Question: I am using Flashbuilder 4.7 to create a mobile AIR app (using AIR 15) and the origin for y is about 1/3 of the way down the screen. I have written a simple app to replicate this. Here is the entirety of the code:
'''
package{
import flash.display.Sprite;
public class TestApp extends Sprite{
static public var appHeight:Number;
static public var appWidth:Number;
static protected var instance:TestApp;
public function TestApp(){
super();
appHeight = stage.fullScreenHeight;
appWidth = stage.fullScreenWidth;
instance = this;
this.graphics.beginFill(0xFF0000FF);
this.graphics.drawRect(0, 0, 20, 20);
this.graphics.endFill();
}
}
}
'''
I am getting this output (also occurs on devices):

I have a Flex/AIR app that uses AIR 15 and the latest Apache Flex and has no issues, however I wanted to get away from Flex and create a strictly AS3/AIR app. I have attempted deleting and recreating the app with no success. Can anyone tell me where or how I would adjust the origin point back to the top left consistently throughout all devices and screensizes?
I have searched Google and StackOverflow without any luck at finding anything related to this, so if this is a duplicate, please point me to the original and I will either clarify or delete this.
In case it would help, my app.xml file follows:
'''
<?xml version="1.0" encoding="utf-8" standalone="no"?>
<application xmlns="http://ns.adobe.com/air/application/15.0">
<!-- Adobe AIR Application Descriptor File Template.
Specifies parameters for identifying, installing, and launching AIR applications.
xmlns - The Adobe AIR namespace: http://ns.adobe.com/air/application/3.5
The last segment of the namespace specifies the version
of the AIR runtime required for this application to run.
minimumPatchLevel - The minimum patch level of the AIR runtime required to run
the application. Optional.
-->
<!-- A universally unique application identifier. Must be unique across all AIR applications.
Using a reverse DNS-style name as the id is recommended. (Eg. com.example.ExampleApplication.) Required. -->
<id>TestApp</id>
<!-- Used as the filename for the application. Required. -->
<filename>TestApp</filename>
<!-- The name that is displayed in the AIR application installer.
May have multiple values for each language. See samples or xsd schema file. Optional. -->
<name>TestApp</name>
<!-- A string value of the format <0-999>.<0-999>.<0-999> that represents application version which can be used to check for application upgrade.
Values can also be 1-part or 2-part. It is not necessary to have a 3-part value.
An updated version of application must have a versionNumber value higher than the previous version. Required for namespace >= 2.5 . -->
<versionNumber>0.0.0</versionNumber>
<!-- A string value (such as "v1", "2.5", or "Alpha 1") that represents the version of the application, as it should be shown to users. Optional. -->
<!-- <versionLabel></versionLabel> -->
<!-- Description, displayed in the AIR application installer.
May have multiple values for each language. See samples or xsd schema file. Optional. -->
<!-- <description></description> -->
<!-- Copyright information. Optional -->
<!-- <copyright></copyright> -->
<!-- Publisher ID. Used if you're updating an application created prior to 1.5.3 -->
<!-- <publisherID></publisherID> -->
<!-- Settings for the application's initial window. Required. -->
<initialWindow>
<!-- The main SWF or HTML file of the application. Required. -->
<!-- Note: In Flash Builder, the SWF reference is set automatically. -->
<content>[This value will be overwritten by Flash Builder in the output app.xml]</content>
<!-- The title of the main window. Optional. -->
<!-- <title></title> -->
<!-- The type of system chrome to use (either "standard" or "none"). Optional. Default standard. -->
<!-- <systemChrome></systemChrome> -->
<!-- Whether the window is transparent. Only applicable when systemChrome is none. Optional. Default false. -->
<!-- <transparent></transparent> -->
<!-- Whether the window is initially visible. Optional. Default false. -->
<!-- <visible></visible> -->
<!-- Whether the user can minimize the window. Optional. Default true. -->
<!-- <minimizable></minimizable> -->
<!-- Whether the user can maximize the window. Optional. Default true. -->
<!-- <maximizable></maximizable> -->
<!-- Whether the user can resize the window. Optional. Default true. -->
<!-- <resizable></resizable> -->
<!-- The window's initial width in pixels. Optional. -->
<!-- <width></width> -->
<!-- The window's initial height in pixels. Optional. -->
<!-- <height></height> -->
<!-- The window's initial x position. Optional. -->
<!-- <x></x> -->
<!-- The window's initial y position. Optional. -->
<!-- <y></y> -->
<!-- The window's minimum size, specified as a width/height pair in pixels, such as "400 200". Optional. -->
<!-- <minSize></minSize> -->
<!-- The window's initial maximum size, specified as a width/height pair in pixels, such as "<PHONE>". Optional. -->
<!-- <maxSize></maxSize> -->
<!-- The aspect ratio of the app ("portrait" or "landscape" or "any"). Optional. Mobile only. Default is the natural orientation of the device -->
<!-- <aspectRatio></aspectRatio> -->
<!-- Whether the app will begin auto-orienting on launch. Optional. Mobile only. Default false -->
<!-- <autoOrients></autoOrients> -->
<!-- Whether the app launches in full screen. Optional. Mobile only. Default false -->
<!-- <fullScreen></fullScreen> -->
<!-- The render mode for the app (either auto, cpu, gpu, or direct). Optional. Default auto -->
<!-- <renderMode></renderMode> -->
<!-- Whether the default direct mode rendering context allocates storage for depth and stencil buffers. Optional. Default false. -->
<!-- <depthAndStencil></depthAndStencil> -->
<!-- Whether or not to pan when a soft keyboard is raised or lowered (either "pan" or "none"). Optional. Defaults "pan." -->
<!-- <softKeyboardBehavior></softKeyboardBehavior> -->
<!-- Display Resolution for the app (either "standard" or "high"). Optional, OSX-only. Default "standard" -->
<!-- <requestedDisplayResolution></requestedDisplayResolution> -->
<autoOrients>false</autoOrients>
<fullScreen>true</fullScreen>
<visible>true</visible>
</initialWindow>
<!-- We recommend omitting the supportedProfiles element, -->
<!-- which in turn permits your application to be deployed to all -->
<!-- devices supported by AIR. If you wish to restrict deployment -->
<!-- (i.e., to only mobile devices) then add this element and list -->
<!-- only the profiles which your application does support. -->
<!-- <supportedProfiles>desktop extendedDesktop mobileDevice extendedMobileDevice</supportedProfiles> -->
<!-- Languages supported by application -->
<!-- Only these languages can be specified -->
<!-- <supportedLanguages>en de cs es fr it ja ko nl pl pt ru sv tr zh</supportedLanguages> -->
<!-- The subpath of the standard default installation location to use. Optional. -->
<!-- <installFolder></installFolder> -->
<!-- The subpath of the Programs menu to use. (Ignored on operating systems without a Programs menu.) Optional. -->
<!-- <programMenuFolder></programMenuFolder> -->
<!-- The icon the system uses for the application. For at least one resolution,
specify the path to a PNG file included in the AIR package. Optional. -->
<!-- <icon>
<image16x16></image16x16>
<image29x29></image29x29>
<image32x32></image32x32>
<image36x36></image36x36>
<image40x40></image40x40>
<image44x44></image44x44>
<image48x48></image48x48>
<image50x50></image50x50>
<image57x57></image57x57>
<image58x58></image58x58>
<image60x60></image60x60>
<image66x66></image66x66>
<image72x72></image72x72>
<image75x75></image75x75>
<image76x76></image76x76>
<image80x80></image80x80>
<image87x87></image87x87>
<image96x96></image96x96>
<image100x100></image100x100>
<image114x114></image114x114>
<image120x120></image120x120>
<image128x128></image128x128>
<image144x144></image144x144>
<image152x152></image152x152>
<image180x180></image180x180>
<image192x192></image192x192>
<image512x512></image512x512>
<image732x412></image732x412>
<image1024x1024></image1024x1024>
</icon> -->
<!-- Whether the application handles the update when a user double-clicks an update version
of the AIR file (true), or the default AIR application installer handles the update (false).
Optional. Default false. -->
<!-- <customUpdateUI></customUpdateUI> -->
<!-- Whether the application can be launched when the user clicks a link in a web browser.
Optional. Default false. -->
<!-- <allowBrowserInvocation></allowBrowserInvocation> -->
<!-- Listing of file types for which the application can register. Optional. -->
<!-- <fileTypes> -->
<!-- Defines one file type. Optional. -->
<!-- <fileType> -->
<!-- The name that the system displays for the registered file type. Required. -->
<!-- <name></name> -->
<!-- The extension to register. Required. -->
<!-- <extension></extension> -->
<!-- The description of the file type. Optional. -->
<!-- <description></description> -->
<!-- The MIME content type. -->
<!-- <contentType></contentType> -->
<!-- The icon to display for the file type. Optional. -->
<!-- <icon>
<image16x16></image16x16>
<image32x32></image32x32>
<image48x48></image48x48>
<image128x128></image128x128>
</icon> -->
<!-- </fileType> -->
<!-- </fileTypes> -->
<!-- iOS specific capabilities -->
<!-- <iPhone> -->
<!-- A list of plist key/value pairs to be added to the application Info.plist -->
<!-- <InfoAdditions>
<![CDATA[
<key>UIDeviceFamily</key>
<array>
<string>1</string>
<string>2</string>
</array>
<key>UIStatusBarStyle</key>
<string>UIStatusBarStyleBlackOpaque</string>
<key>UIRequiresPersistentWiFi</key>
<string>YES</string>
]]>
</InfoAdditions> -->
<!-- A list of plist key/value pairs to be added to the application Entitlements.plist -->
<!-- <Entitlements>
<![CDATA[
<key>keychain-access-groups</key>
<array>
<string></string>
<string></string>
</array>
]]>
</Entitlements> -->
<!-- Display Resolution for the app (either "standard" or "high"). Optional. Default "standard" -->
<!-- <requestedDisplayResolution></requestedDisplayResolution> -->
<!-- Forcing Render Mode CPU for the devices mentioned. Optional -->
<!-- <forceCPURenderModeForDevices></forceCPURenderModeForDevices> -->
<!-- File containing line separated list of external swf paths. These swfs won't be
packaged inside the application and corresponding stripped swfs will be output in
externalStrippedSwfs folder. -->
<!-- <externalSwfs></externalSwfs> -->
<!-- </iPhone> -->
<!-- Specify Android specific tags that get passed to AndroidManifest.xml file. -->
<!--<android> -->
<!-- <manifestAdditions>
<![CDATA[
<manifest android:installLocation="auto">
<uses-permission android:name="android.permission.INTERNET"/>
<uses-permission android:name="android.permission.WRITE_EXTERNAL_STORAGE"/>
<uses-permission android:name="android.permission.ACCESS_FINE_LOCATION"/>
<uses-feature android:required="true" android:name="android.hardware.touchscreen.multitouch"/>
<application android:enabled="true">
<activity android:excludeFromRecents="false">
<intent-filter>
<action android:name="android.intent.action.MAIN"/>
<category android:name="android.intent.category.LAUNCHER"/>
</intent-filter>
</activity>
</application>
</manifest>
]]>
</manifestAdditions> -->
<!-- Color depth for the app (either "32bit" or "16bit"). Optional. Default 16bit before namespace 3.0, 32bit after -->
<!-- <colorDepth></colorDepth> -->
<!-- Indicates if the app contains video or not. Necessary for ordering of video planes with graphics plane, especially in Jellybean - if you app does video this must be set to true - valid values are true or false -->
<!-- <containsVideo></containsVideo> -->
<!-- </android> -->
<!-- End of the schema for adding the android specific tags in AndroidManifest.xml file -->
<android>
<manifestAdditions><![CDATA[
<manifest android:installLocation="auto">
<!--See the Adobe AIR documentation for more information about setting Google Android permissions-->
<!--Removing the permission android.permission.INTERNET will have the side effect
of preventing you from debugging your application on your device-->
<uses-permission android:name="android.permission.INTERNET"/>
<!--<uses-permission android:name="android.permission.WRITE_EXTERNAL_STORAGE"/>-->
<!--<uses-permission android:name="android.permission.READ_PHONE_STATE"/>-->
<!--<uses-permission android:name="android.permission.ACCESS_FINE_LOCATION"/>-->
<!--The DISABLE_KEYGUARD and WAKE_LOCK permissions should be toggled together
in order to access AIR's SystemIdleMode APIs-->
<!--<uses-permission android:name="android.permission.DISABLE_KEYGUARD"/>-->
<!--<uses-permission android:name="android.permission.WAKE_LOCK"/>-->
<!--<uses-permission android:name="android.permission.CAMERA"/>-->
<!--<uses-permission android:name="android.permission.RECORD_AUDIO"/>-->
<!--The ACCESS_NETWORK_STATE and ACCESS_WIFI_STATE permissions should be toggled
together in order to use AIR's NetworkInfo APIs-->
<!--<uses-permission android:name="android.permission.ACCESS_NETWORK_STATE"/>-->
<!--<uses-permission android:name="android.permission.ACCESS_WIFI_STATE"/>-->
</manifest>
]]></manifestAdditions>
</android>
<iPhone>
<InfoAdditions><![CDATA[
<key>UIDeviceFamily</key>
<array>
<string>1</string>
</array>
]]></InfoAdditions>
<requestedDisplayResolution>high</requestedDisplayResolution>
</iPhone>
</application>
'''
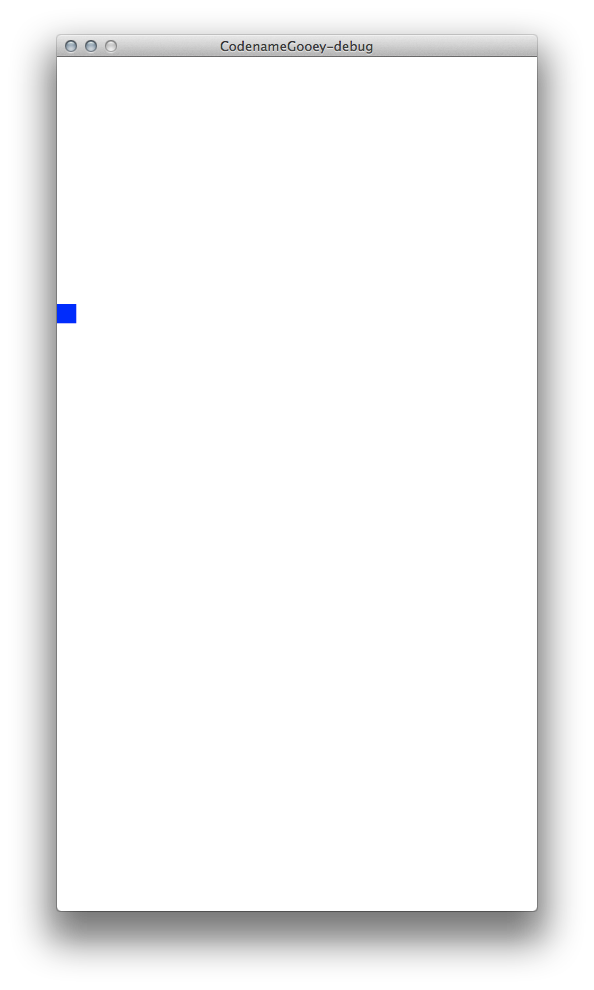
Answer: Yeah, you need to declare these for apps:
'''
stage.align = StageAlign.TOP_LEFT;
stage.scaleMode = StageScaleMode.NO_SCALE;
'''